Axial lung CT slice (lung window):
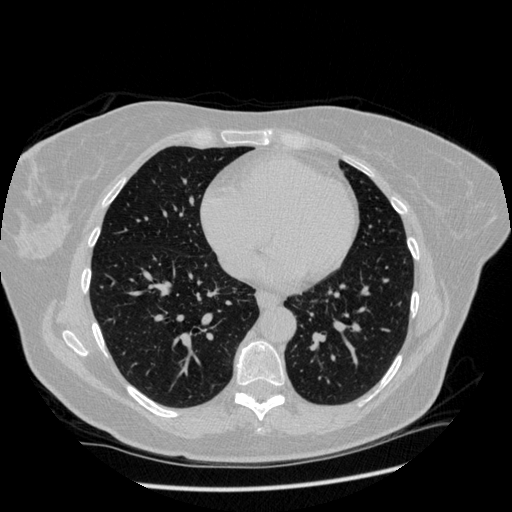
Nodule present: no